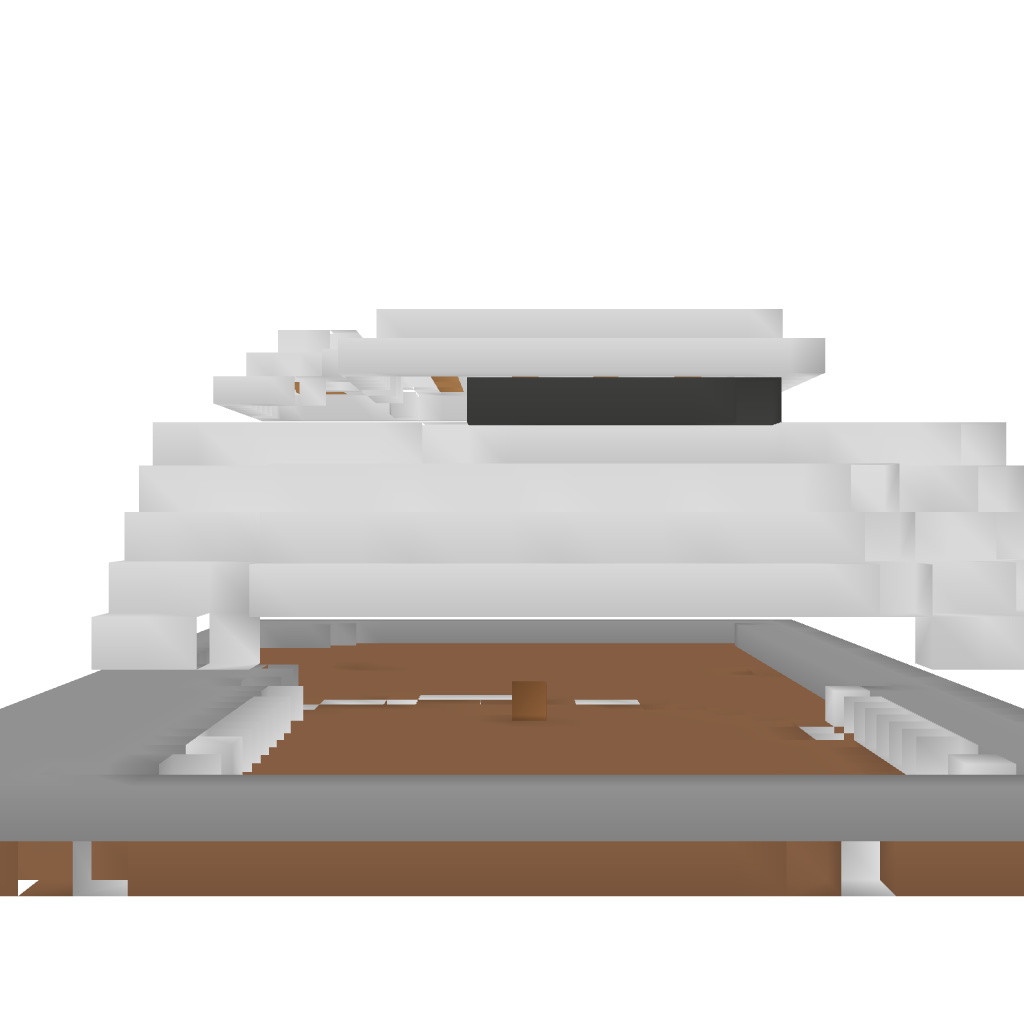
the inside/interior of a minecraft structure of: Modern/Futurist Army Base